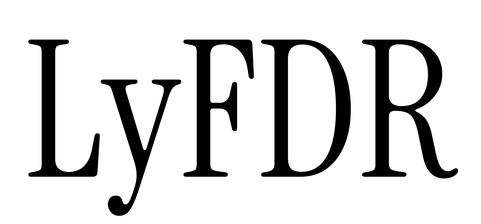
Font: InstrumentSerif-Regular